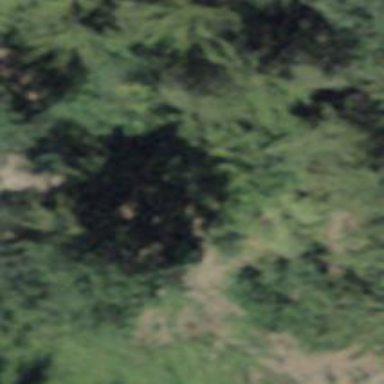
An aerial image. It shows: Forest area.